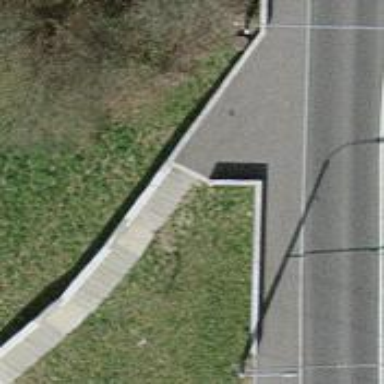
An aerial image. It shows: Concrete steps.